Question: I have a variable of type float. Xcode displays it using scientific notation (i.e. 3.37626e+07). I'm trying to get it to display using dot notation (i.e. 33762616.00).
I've tried every format provided by lldb, but none displays the float using decimals. I read other posts and watched the WWDC2012 session 415 (<URL>, but I must be too close the forest to see the trees. Any help would be greatly appreciated!

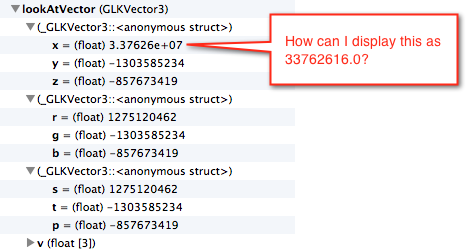
Answer: Try adding a custom data formatter in your '~/.lldbinit' file for type 'float'. e.g.
'''
Process 13204 stopped
* thread #1: tid = 0xb6f8d, 0x0000000100000f33 a.out'main + 35 at a.c:5, stop reason = step over
#0: 0x0000000100000f33 a.out'main + 35 at a.c:5
2 int main ()
3 {
4 float f = 33762616.0;
-> 5 printf ("%f
", f);
6 }
(lldb) p f
(float) $0 = 3.37626e+07
(lldb) type summ add -v -o "return '%f' % valobj.GetData().GetFloat(lldb.SBError(), 0)" float
(lldb) p f
(float) $1 = 337<PHONE>
(lldb)
'''
The default set of formatters provided by lldb can't do this, but dropping into Python allows you a lot of flexibility.